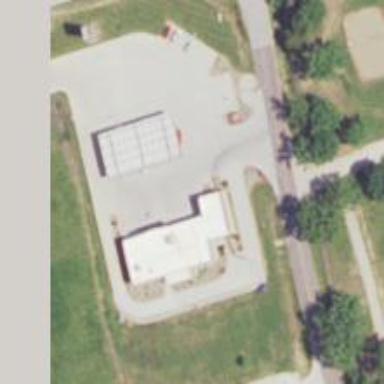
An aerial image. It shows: Convenience shop.